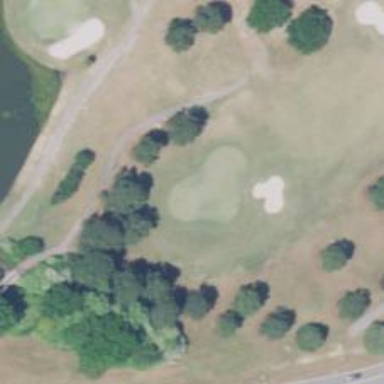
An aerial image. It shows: View of golf hole.